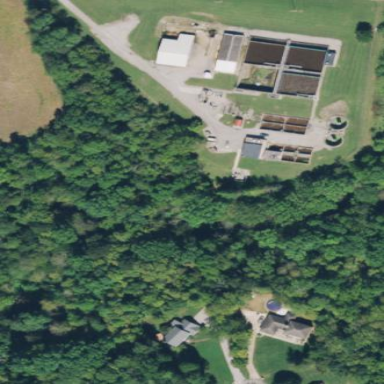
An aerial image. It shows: Wastewater plant.